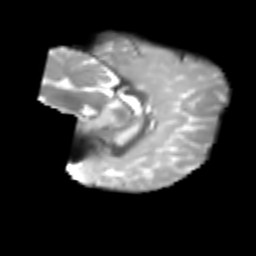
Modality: T2w
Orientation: sagittal
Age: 6
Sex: male
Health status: healthy